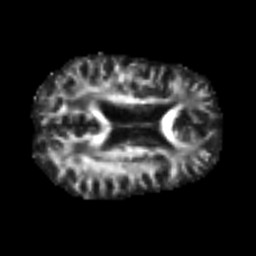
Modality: FA
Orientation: axial
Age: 56
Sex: male
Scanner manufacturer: siemens
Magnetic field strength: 3 T
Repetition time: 4.987 s
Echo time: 0.0792 s